高二 · 代数
10. 甲、乙二人慢跑的路程与时间关系以及百米赛跑路程和时间关系分别如图(1)(2), 试问:

图(1)

图(2)

(1)甲、乙二人慢跑时，跑得快;

(2)甲、乙二人百米赛跑，快到终点时,跑得较快.
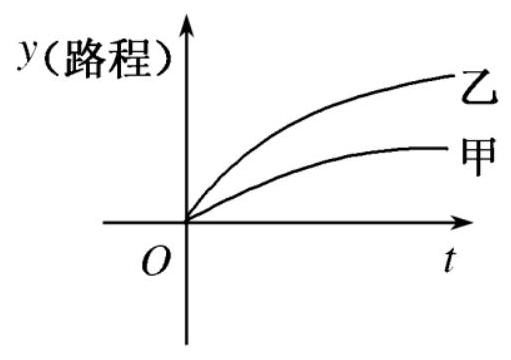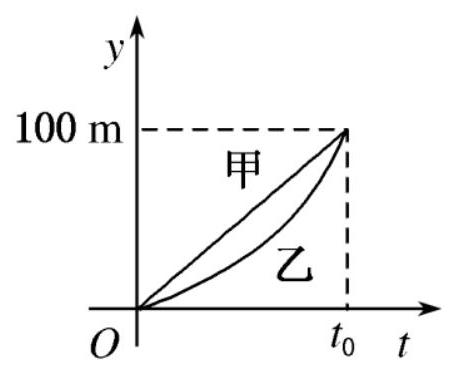
答案: ： 乙 乙